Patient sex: M
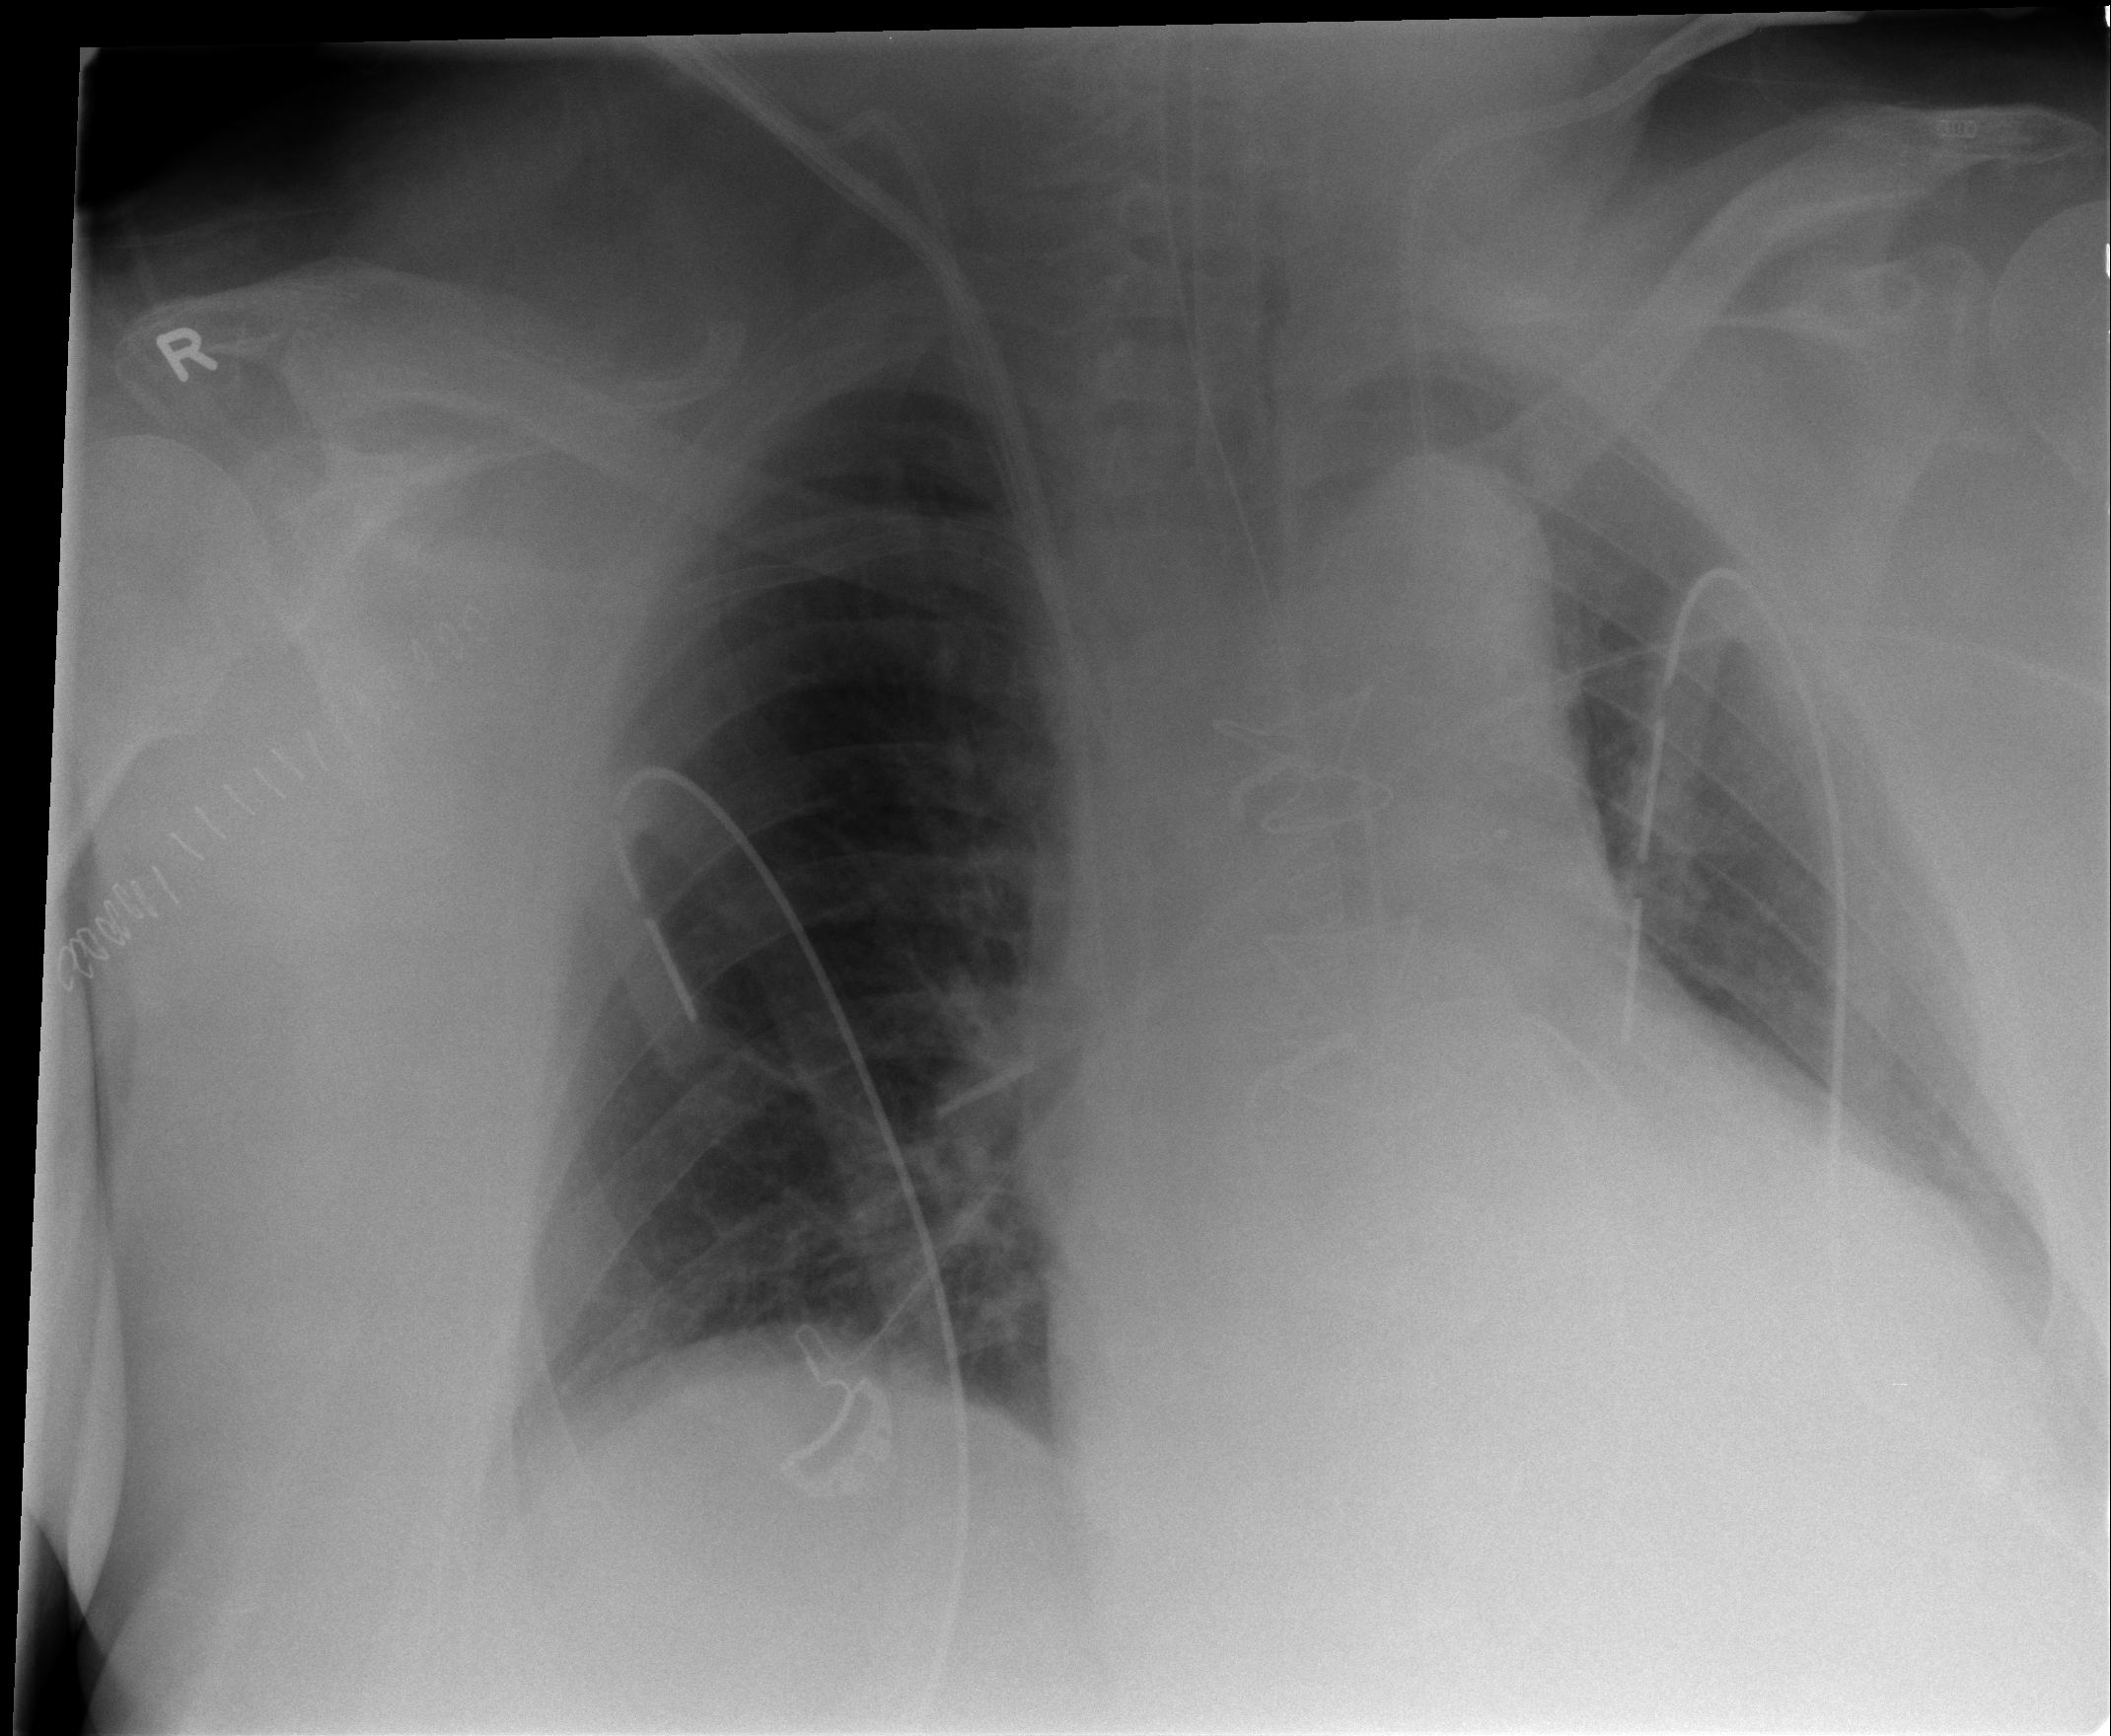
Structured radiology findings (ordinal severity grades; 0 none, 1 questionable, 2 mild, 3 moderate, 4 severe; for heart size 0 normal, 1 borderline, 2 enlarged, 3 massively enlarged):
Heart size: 2
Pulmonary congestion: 0
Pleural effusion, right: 1
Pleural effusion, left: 2
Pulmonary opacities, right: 0
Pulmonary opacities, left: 0
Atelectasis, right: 1
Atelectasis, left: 2